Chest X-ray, PA view. Patient: 68 years old, sex M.
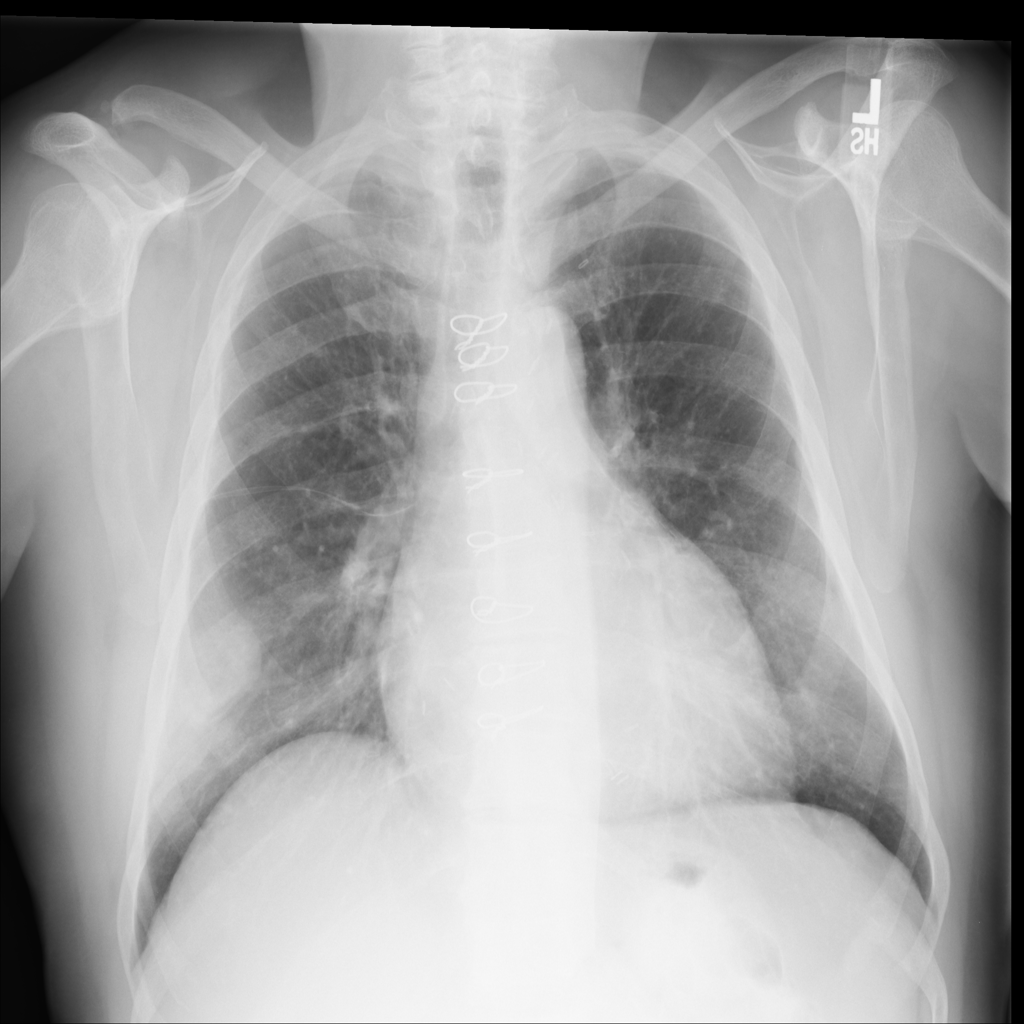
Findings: No Finding